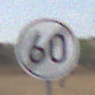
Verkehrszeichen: EndeGeschwindigkeit60
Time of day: MorningAfternoon
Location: Outdoor (Nature)
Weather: PartlyCloudy
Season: NotSpecified
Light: Natural